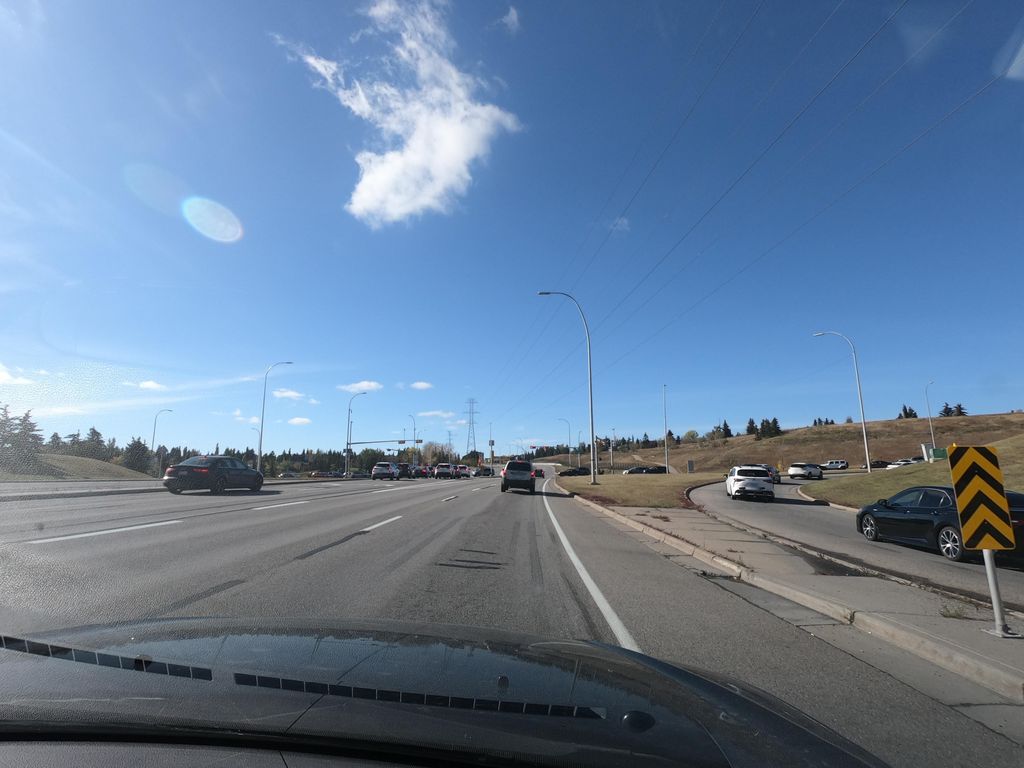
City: calgary